Question: i have requirement to implement a column in 'Struts2-Jquery Grid'
like bellow
'''
------------------------------
col1 | col2 is main column
________|________________________
| Sub col1 | Sub col 2
________|___________|____________
/* Data */ in rows format
'''
I and I want to add 'Tick' symbol in sub columns .. Can Any one please help me How to achieve this
I am using 'Struts2 Jquery grid'
The below is my JSP page Please tell me Where I am doing Mistake.
'''
<!DOCTYPE HTML PUBLIC "-//W3C//DTD HTML 4.01 Transitional//EN""http://www.w3.org/TR/html4/loose.dtd">
<%@page contentType="text/html" pageEncoding="UTF-8"%>
<%@ taglib prefix="s" uri="/struts-tags"%>
<%@ taglib prefix="sj" uri="/struts-jquery-tags"%>
<%@ taglib prefix="sjg" uri="/struts-jquery-grid-tags"%>
<html>
<head>
<sj:head jquerytheme="redmond" jqueryui="true" />
<title>JSP Page</title>
<script type="text/javascript">
function doGridComplete()
{
$("#gridId").jqGrid('setGroupHeaders', { useColSpanStyle: true, groupHeaders:[ {startColumnName: 'idcountry', numberOfColumns: 2, titleText: '<em>col2 is main column</em>'}] }).trigger("reloadGrid");
}
</script>
</head>
<body>
<s:form name="testform" >
<s:url id="topgrid" action="countrygrid"/>
<s:url id="middlegrid" action="stategrid"/>
<s:url id="bottomgrid" action="citygrid"/>
<sjg:grid dataType="json" gridModel="gridModel" navigator="false"
pager="true"
viewrecords="true" width="600"
href="%{topgrid}"
height="400"
id="gridId"
>
<sjg:gridColumn name="idcountry" title="Country Id" labelSeparator="jak" label="HI this is lable">
</sjg:gridColumn>
<sjg:gridColumn name="countryname" disabled="true" title="Country Name" key="true" align="center"/>
<sjg:gridColumn name="countryname" title="Country Name" key="true" align="center"/>
<sjg:gridColumn name="countryname" title="Country Name" key="true" align="center"/>
<sjg:gridColumn name="countryname" title="Country Name" key="true" align="center"/>
</sjg:grid>
<script language='JavaScript' type='text/JavaScript'>
function doGridComplete()
{
$("#gridId").jqGrid('setGroupHeaders', { useColSpanStyle: true, groupHeaders:[ {startColumnName: 'idcountry', numberOfColumns: 2, titleText: '<em>col2 is main column</em>'}] }).trigger("reloadGrid");
}
doGridComplete();
</script>
</s:form>
</body>
</html>
'''

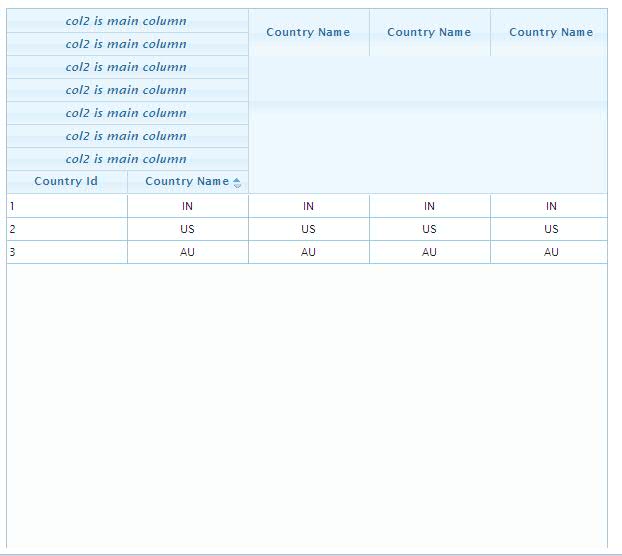
Answer: Call the 'doGridComplete()' after your grid.
'''
<sjg:grid dataType="json" gridModel="gridModel" navigator="false"
pager="true"
viewrecords="true" width="600"
href="%{topgrid}"
height="400"
id="gridId"
onGridCompleteTopics="gridcomplete">
<sjg:gridColumn name="idcountry" title="Country Id" labelSeparator="jak" label="HI this is lable">
</sjg:gridColumn>
<sjg:gridColumn name="countryname" title="Country Name" key="true" align="center"/>
</sjg:grid>
<script language='JavaScript' type='text/JavaScript'>
function doGridComplete()
{
$("#gridId").jqGrid('setGroupHeaders', { useColSpanStyle: true, groupHeaders:[ {startColumnName: 'sub_Col1_name', numberOfColumns: 2, titleText: '<em>col2 is main column</em>'}] });
}
doGridComplete();
</script>
'''
'sub_Col1_name' in 'startColumnName' is the name of column that you want to start the header grouping from. Hope this helps.